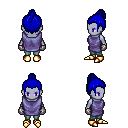
a pixel art fantasy rpg character, female body template, dark elf, purple skin, chain tabard jacket, teal pants, blue short topknot hairstyle, metal gloves, gold boots, four views (front, back, left, right), 2x2 character sprite sheet, small pixel art, hard edges, no anti-aliasing